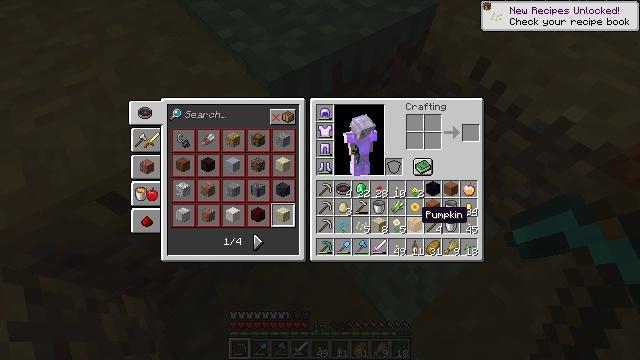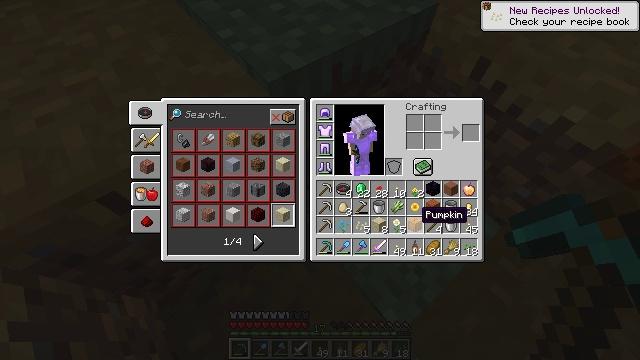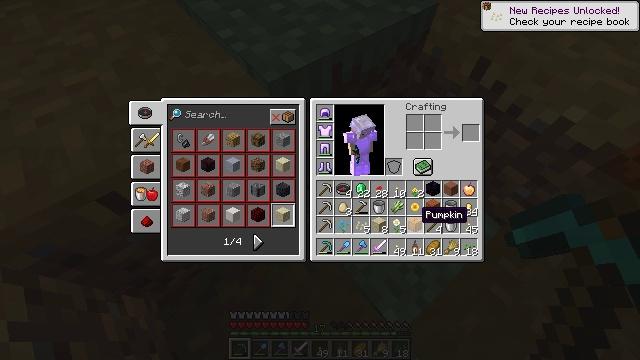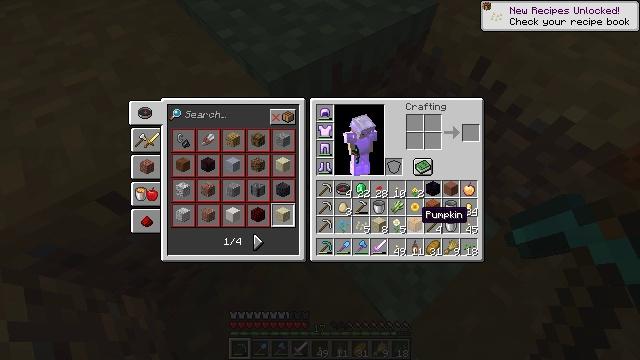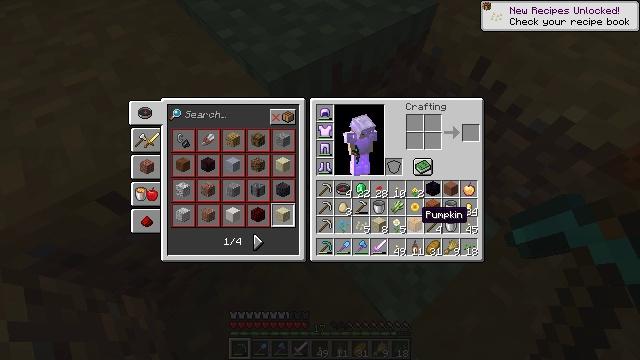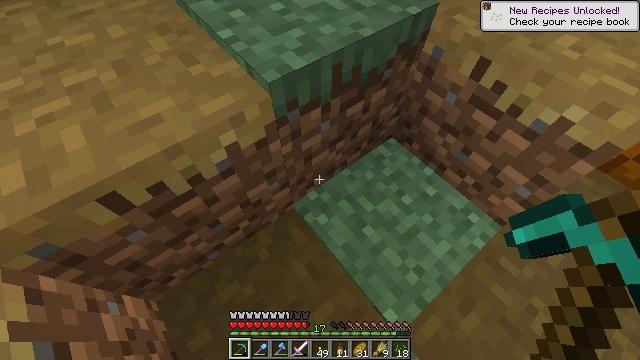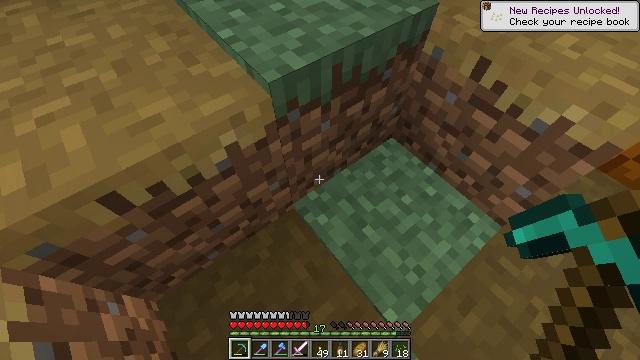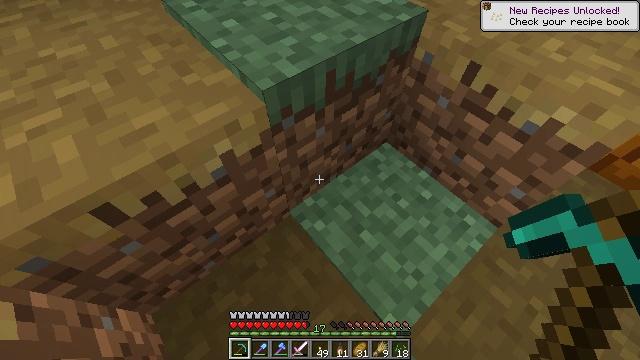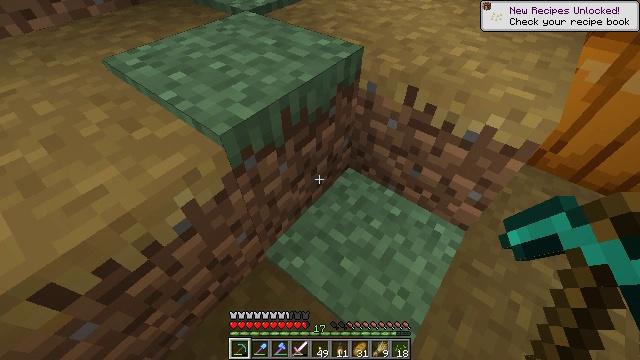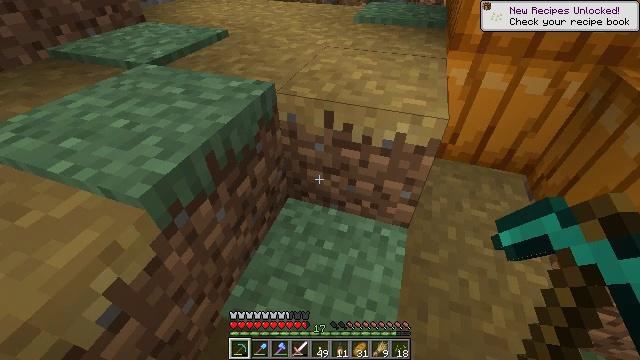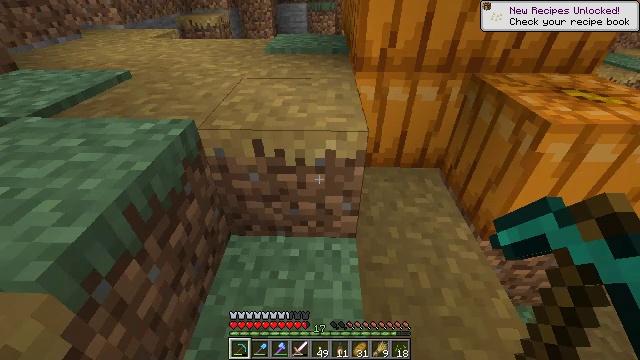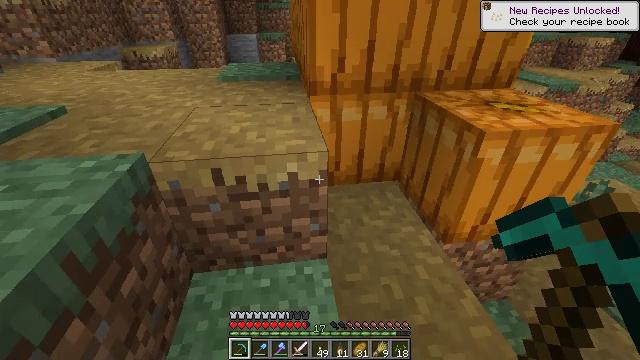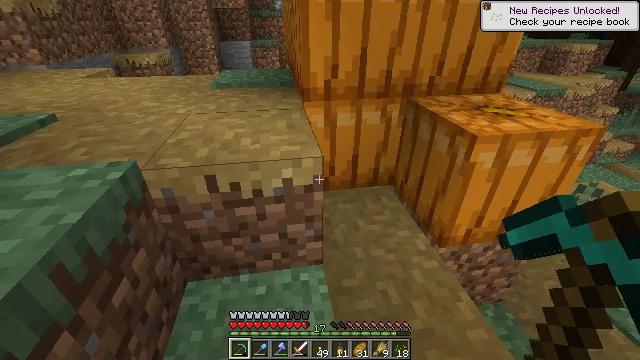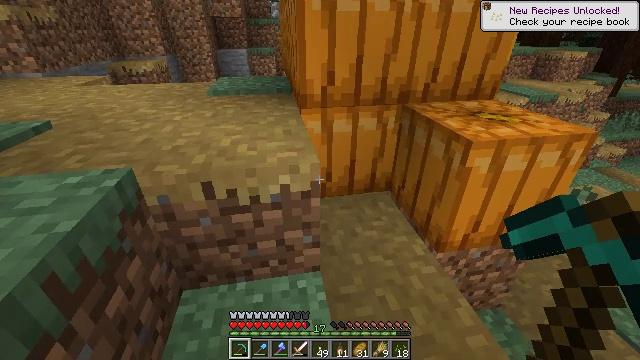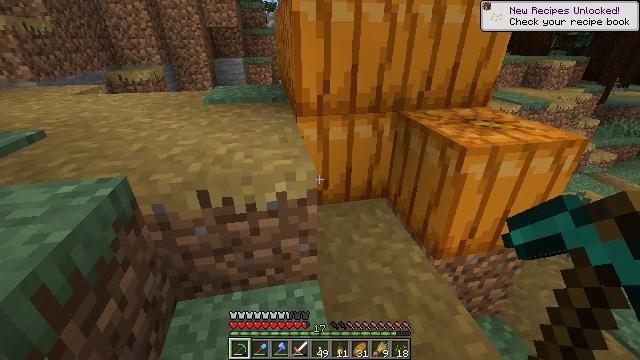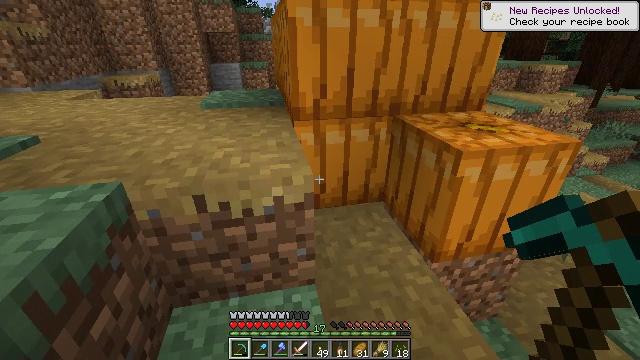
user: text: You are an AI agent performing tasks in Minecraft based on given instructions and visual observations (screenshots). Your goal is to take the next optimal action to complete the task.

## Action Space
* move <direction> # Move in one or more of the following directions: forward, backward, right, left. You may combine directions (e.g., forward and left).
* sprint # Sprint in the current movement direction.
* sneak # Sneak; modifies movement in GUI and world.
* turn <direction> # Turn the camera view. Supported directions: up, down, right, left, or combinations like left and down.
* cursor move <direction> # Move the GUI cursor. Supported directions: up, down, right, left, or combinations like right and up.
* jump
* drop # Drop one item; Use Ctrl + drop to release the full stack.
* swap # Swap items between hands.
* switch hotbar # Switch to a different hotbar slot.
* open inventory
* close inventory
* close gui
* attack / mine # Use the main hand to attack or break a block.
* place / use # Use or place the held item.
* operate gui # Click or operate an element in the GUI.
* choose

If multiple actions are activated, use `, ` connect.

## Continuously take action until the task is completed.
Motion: motion action
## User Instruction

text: Collect the pumpkin by holding left button.
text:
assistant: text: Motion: no_op
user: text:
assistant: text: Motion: no_op
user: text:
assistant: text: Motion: no_op
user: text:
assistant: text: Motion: no_op
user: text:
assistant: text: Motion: no_op
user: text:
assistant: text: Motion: no_op
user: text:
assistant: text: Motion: turn right and up
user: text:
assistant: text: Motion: turn right and up
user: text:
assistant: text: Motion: turn right and up
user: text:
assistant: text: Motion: turn right and up
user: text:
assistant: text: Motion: turn right and up
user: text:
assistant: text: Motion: turn right and up
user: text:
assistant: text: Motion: turn up
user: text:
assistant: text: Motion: turn up
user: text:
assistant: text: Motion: no_op
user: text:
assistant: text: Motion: no_op
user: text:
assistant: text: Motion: turn right
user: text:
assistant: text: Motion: turn right and up
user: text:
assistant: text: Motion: turn right
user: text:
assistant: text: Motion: turn right
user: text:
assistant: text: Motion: turn right
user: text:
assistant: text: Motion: turn right
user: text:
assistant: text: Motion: move forward
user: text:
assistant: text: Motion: move forward, turn left and down
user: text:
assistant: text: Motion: no_op
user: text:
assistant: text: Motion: turn left, attack / mine
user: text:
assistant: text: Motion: attack / mine
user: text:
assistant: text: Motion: attack / mine
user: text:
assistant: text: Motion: attack / mine
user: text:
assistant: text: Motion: attack / mine